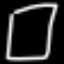
Label: square